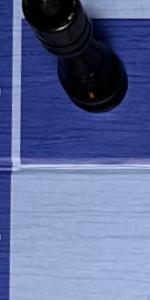
Label: Empty